Question: I have this in app.yaml
'''
application: test
version: 1
runtime: go
api_version: go1
handlers:
- url: /
static_files: client/index.html
upload: client/index.html
- url: /index\.html
static_files: client/index.html
upload: client/index.html
- url: /(.*\.(css|gif|png|jpg|ico|js|html))
static_files: client/
upload: client/(.*\.(css|gif|png|jpg|ico|js|html))
- url: /.*
script: _go_app
'''
I start the app with "dev_appserver.py test".
When I open in the browser localhost:8080 or localhost:8080/index.html
I get a 404

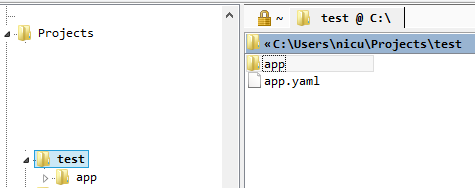
Answer: '''
application: test
version: 1
runtime: go
api_version: go1
handlers:
- url: /
static_files: app/client/index.html
upload: app/client/index.html
- url: /(.*\.(css|gif|png|jpg|ico|js|html))
static_files: app/client/
upload: app/client/(.*\.(css|gif|png|jpg|ico|js|html))
- url: /.*
script: _go_app
'''